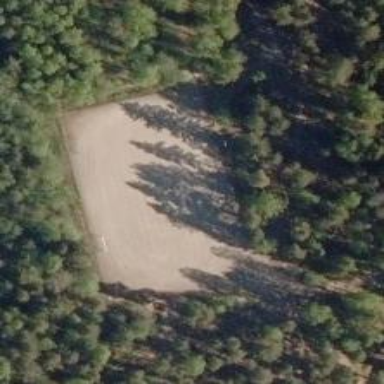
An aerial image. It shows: Gravel pitch designated for soccer.